Question: Let's say I have multiple select box with options that have different options. On click, I want to values to be transported to a textarea. I'll try to show them in images.

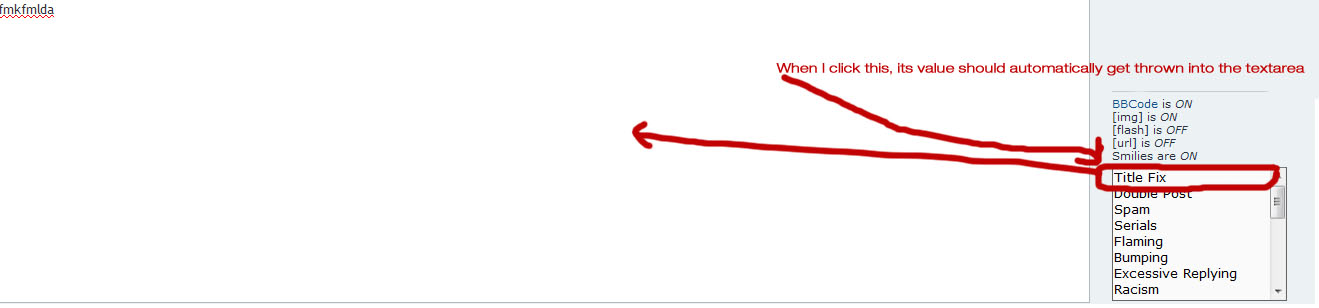
Answer: Possible without jQuery as well and not really complex.
Have this JS:
'''
<script type="text/javascript">
function CopyValues(oDDL, sTargetId) {
var arrValues = new Array();
for (var i = 0; i < oDDL.options.length; i++) {
var curOption = oDDL.options[i];
if (curOption.selected)
arrValues.push(curOption.value);
}
document.getElementById(sTargetId).value = arrValues.join("
");
}
</script>
'''
Activate it from within the 'select' tag like this:
'''
<select multiple="multiple" onclick="CopyValues(this, 'txtData');">
'''
And whenever user click the drop down the selected values will be copied to textarea with the given ID, e.g.:
'''
<textarea id="txtData"></textarea>
'''
Live test case: <URL>